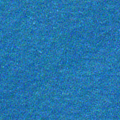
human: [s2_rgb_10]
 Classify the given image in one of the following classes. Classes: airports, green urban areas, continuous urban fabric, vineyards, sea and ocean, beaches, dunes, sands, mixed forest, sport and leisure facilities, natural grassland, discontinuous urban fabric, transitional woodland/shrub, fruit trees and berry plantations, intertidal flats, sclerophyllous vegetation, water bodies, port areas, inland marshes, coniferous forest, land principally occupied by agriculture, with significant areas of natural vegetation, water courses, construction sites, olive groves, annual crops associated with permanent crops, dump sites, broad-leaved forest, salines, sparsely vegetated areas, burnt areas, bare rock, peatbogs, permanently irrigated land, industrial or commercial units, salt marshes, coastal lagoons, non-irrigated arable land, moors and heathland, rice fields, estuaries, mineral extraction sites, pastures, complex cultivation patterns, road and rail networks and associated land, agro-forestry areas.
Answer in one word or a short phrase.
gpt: sea and ocean